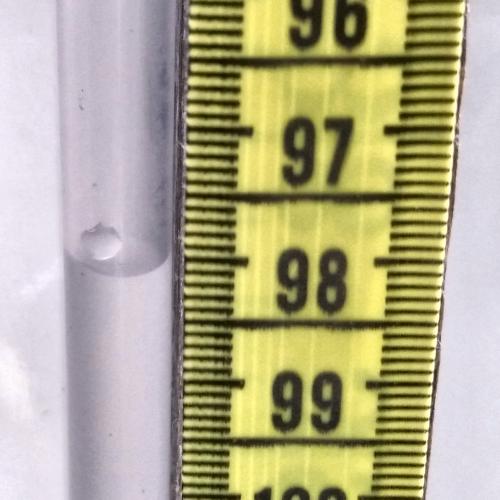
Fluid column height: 98.1 cm